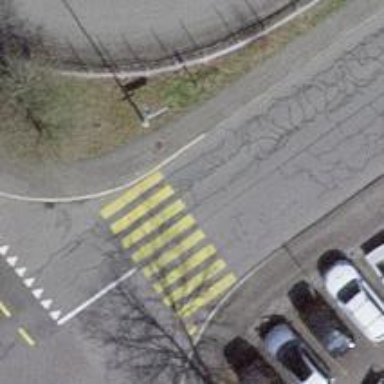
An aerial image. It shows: Uncontrolled zebra crossing on the road.